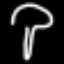
Label: mushroom